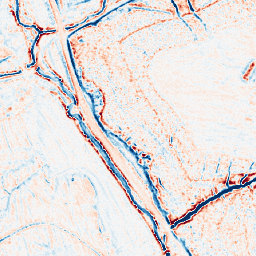
Category: edge_preserving
Decomposition family: bilateral
Decomposition parameters: d: 9
sigma_color: 150
sigma_space: 75
Upsampling method: area
Upsampling parameters: scale: 2
Upsampling scale: 2